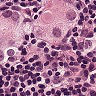
Metastatic tissue present: no